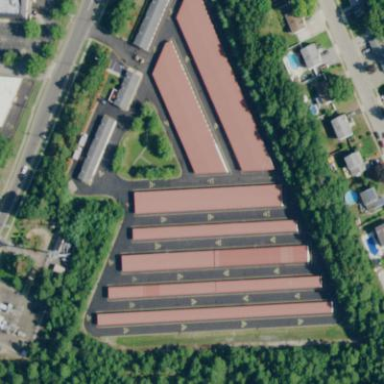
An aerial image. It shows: Commercial area with storage rental shop.